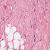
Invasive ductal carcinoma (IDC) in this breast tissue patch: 0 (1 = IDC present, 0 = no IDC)